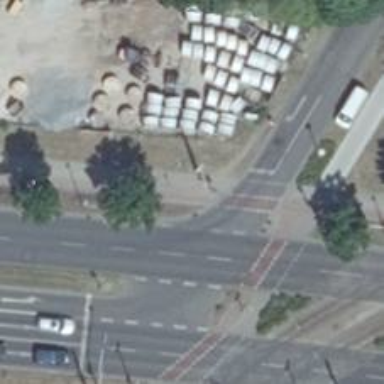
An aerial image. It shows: Traffic signal crossing.